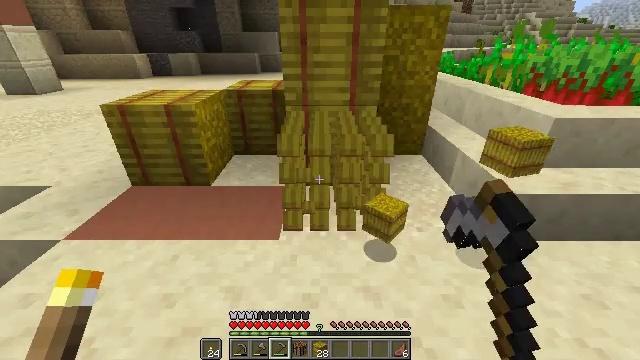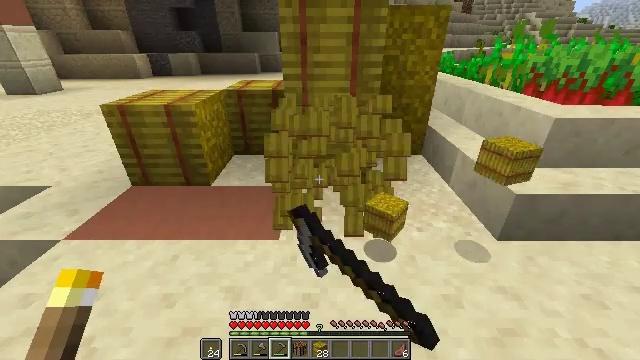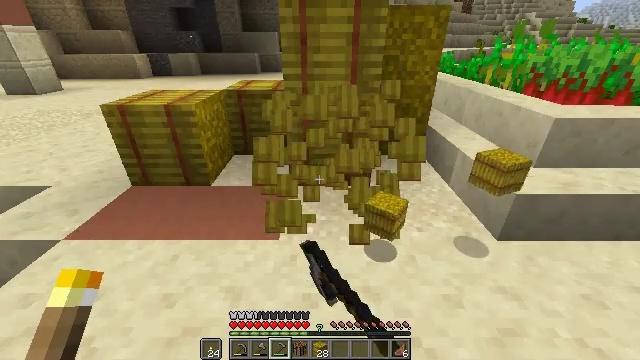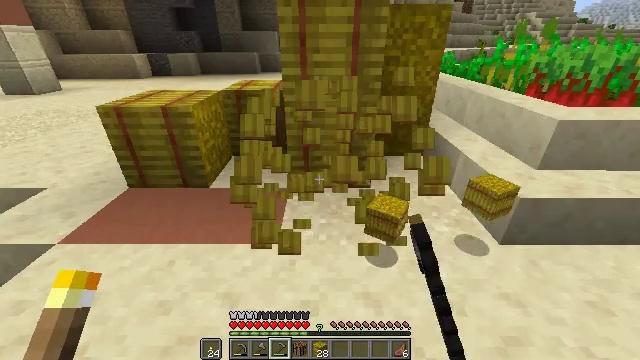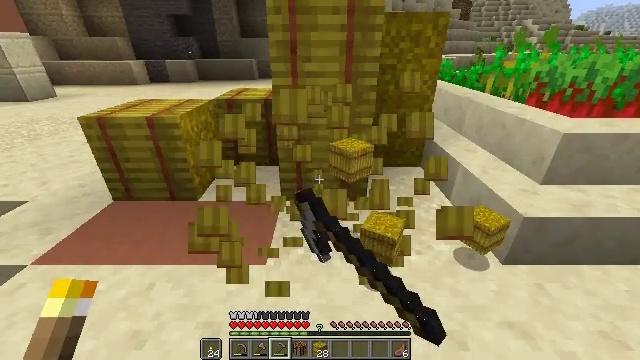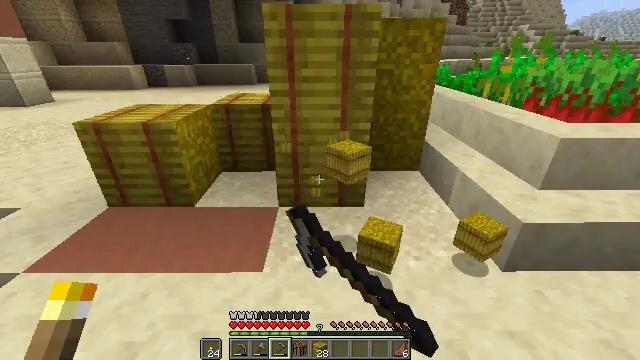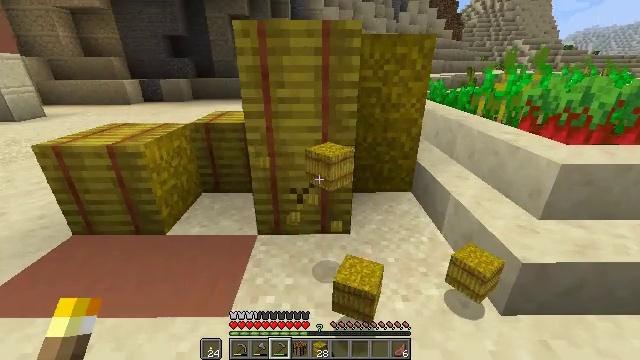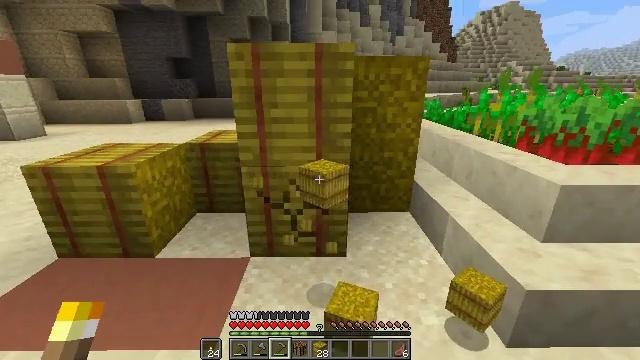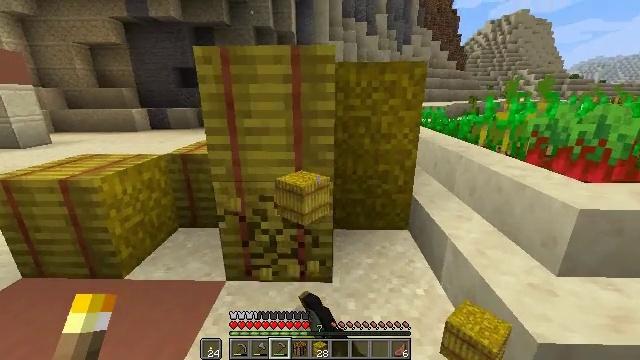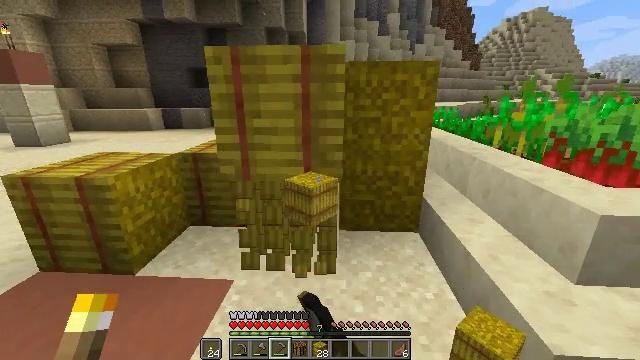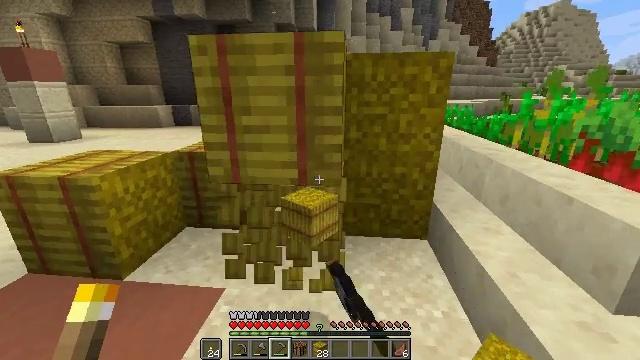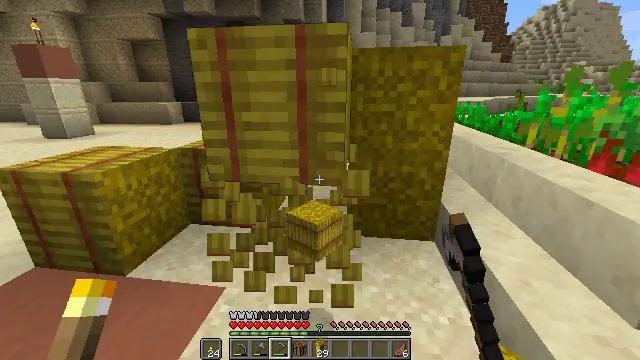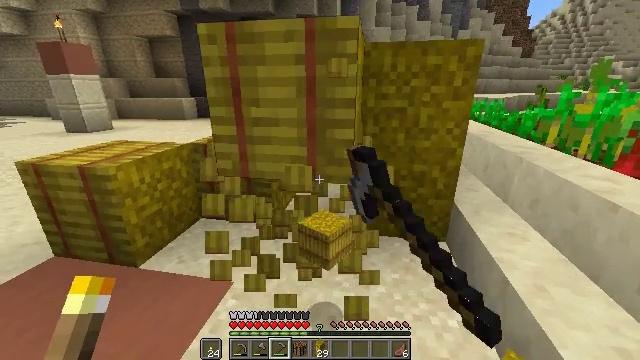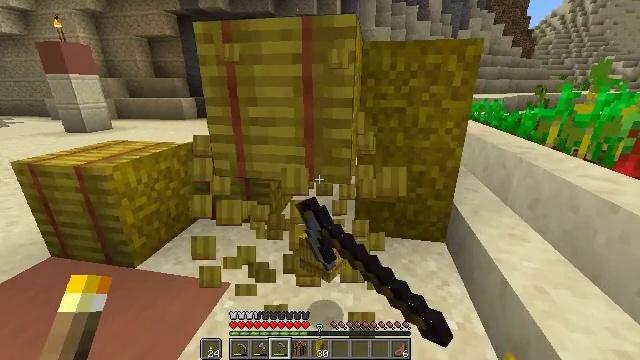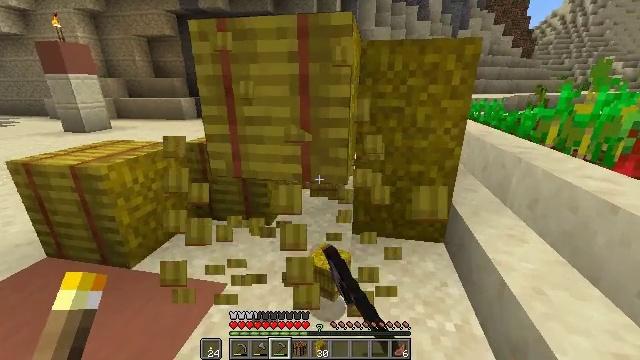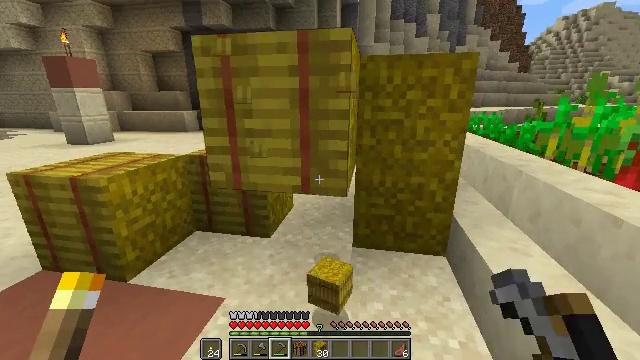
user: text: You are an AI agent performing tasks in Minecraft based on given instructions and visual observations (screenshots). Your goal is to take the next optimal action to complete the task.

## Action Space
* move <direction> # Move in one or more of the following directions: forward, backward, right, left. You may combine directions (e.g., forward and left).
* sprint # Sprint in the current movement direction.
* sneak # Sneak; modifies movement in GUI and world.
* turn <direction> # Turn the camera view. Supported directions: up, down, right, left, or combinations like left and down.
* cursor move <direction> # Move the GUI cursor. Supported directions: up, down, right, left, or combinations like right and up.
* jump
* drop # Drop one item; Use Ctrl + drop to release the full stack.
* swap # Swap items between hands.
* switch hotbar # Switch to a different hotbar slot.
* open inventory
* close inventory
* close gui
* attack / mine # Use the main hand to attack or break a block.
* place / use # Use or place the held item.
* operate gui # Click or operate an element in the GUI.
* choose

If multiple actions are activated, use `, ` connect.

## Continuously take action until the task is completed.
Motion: motion action
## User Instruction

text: Gather hay blocks from the farm.
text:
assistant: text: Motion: attack / mine
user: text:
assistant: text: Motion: attack / mine
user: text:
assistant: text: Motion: move forward, attack / mine
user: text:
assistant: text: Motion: move forward and move right, turn up, attack / mine
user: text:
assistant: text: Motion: move forward and move right, attack / mine
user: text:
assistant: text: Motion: move forward and move right, turn up, attack / mine
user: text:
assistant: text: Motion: move forward and move right, turn up, attack / mine
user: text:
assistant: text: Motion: move forward and move right, turn left and up, attack / mine
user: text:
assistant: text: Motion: move forward, turn left, attack / mine
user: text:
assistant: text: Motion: turn left, attack / mine
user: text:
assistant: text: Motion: turn left, attack / mine
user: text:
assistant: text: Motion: turn left, attack / mine
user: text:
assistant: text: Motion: attack / mine
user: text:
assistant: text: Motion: attack / mine
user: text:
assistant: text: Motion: turn up, attack / mine
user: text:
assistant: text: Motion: turn up, attack / mine
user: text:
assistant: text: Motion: turn up, attack / mine
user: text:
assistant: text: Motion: turn right and up, attack / mine
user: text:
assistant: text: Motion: attack / mine
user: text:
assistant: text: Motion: attack / mine
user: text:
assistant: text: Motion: attack / mine
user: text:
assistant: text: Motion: attack / mine
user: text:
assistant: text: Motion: attack / mine
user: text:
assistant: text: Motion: move left, attack / mine
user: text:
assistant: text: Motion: move forward and move left, turn left, attack / mine
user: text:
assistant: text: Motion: move forward and move left, turn left and down, attack / mine
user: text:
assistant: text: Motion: move forward and move left, turn left and down, attack / mine
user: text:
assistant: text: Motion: move forward and move left, turn down, attack / mine
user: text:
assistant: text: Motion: turn right and down, attack / mine
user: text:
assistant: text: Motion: turn right, attack / mine